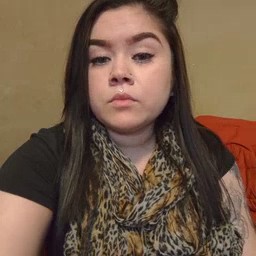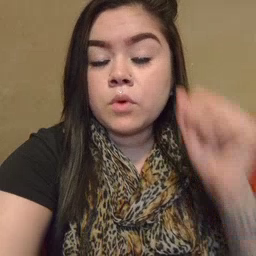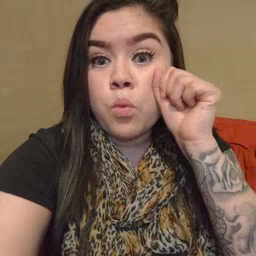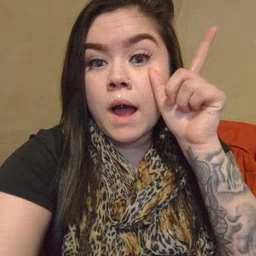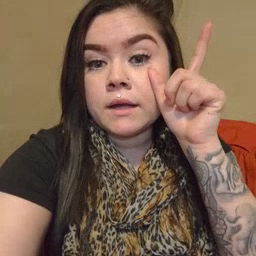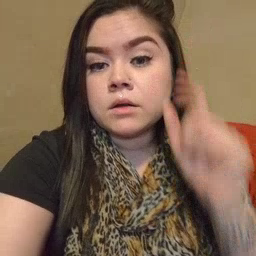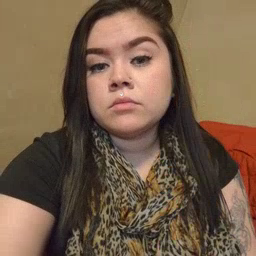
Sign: awake